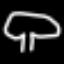
Label: mushroom